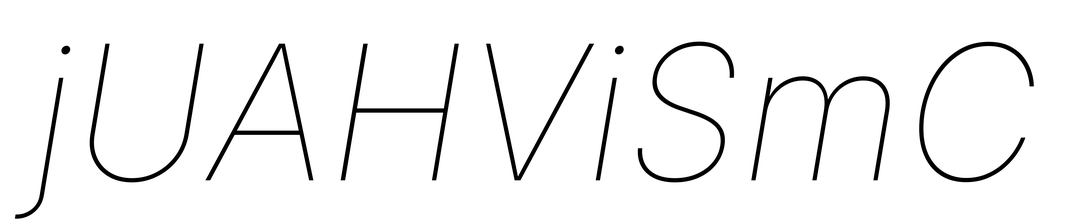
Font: Inter-Italic_Thin_Italic